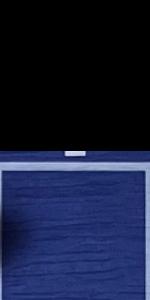
Label: Empty